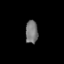
Tissue: lung
Cell type: Epithelial cells
Senescence score: 0.2178
Nuclear area (px): 281
Mean DAPI intensity: 118.039